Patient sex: M
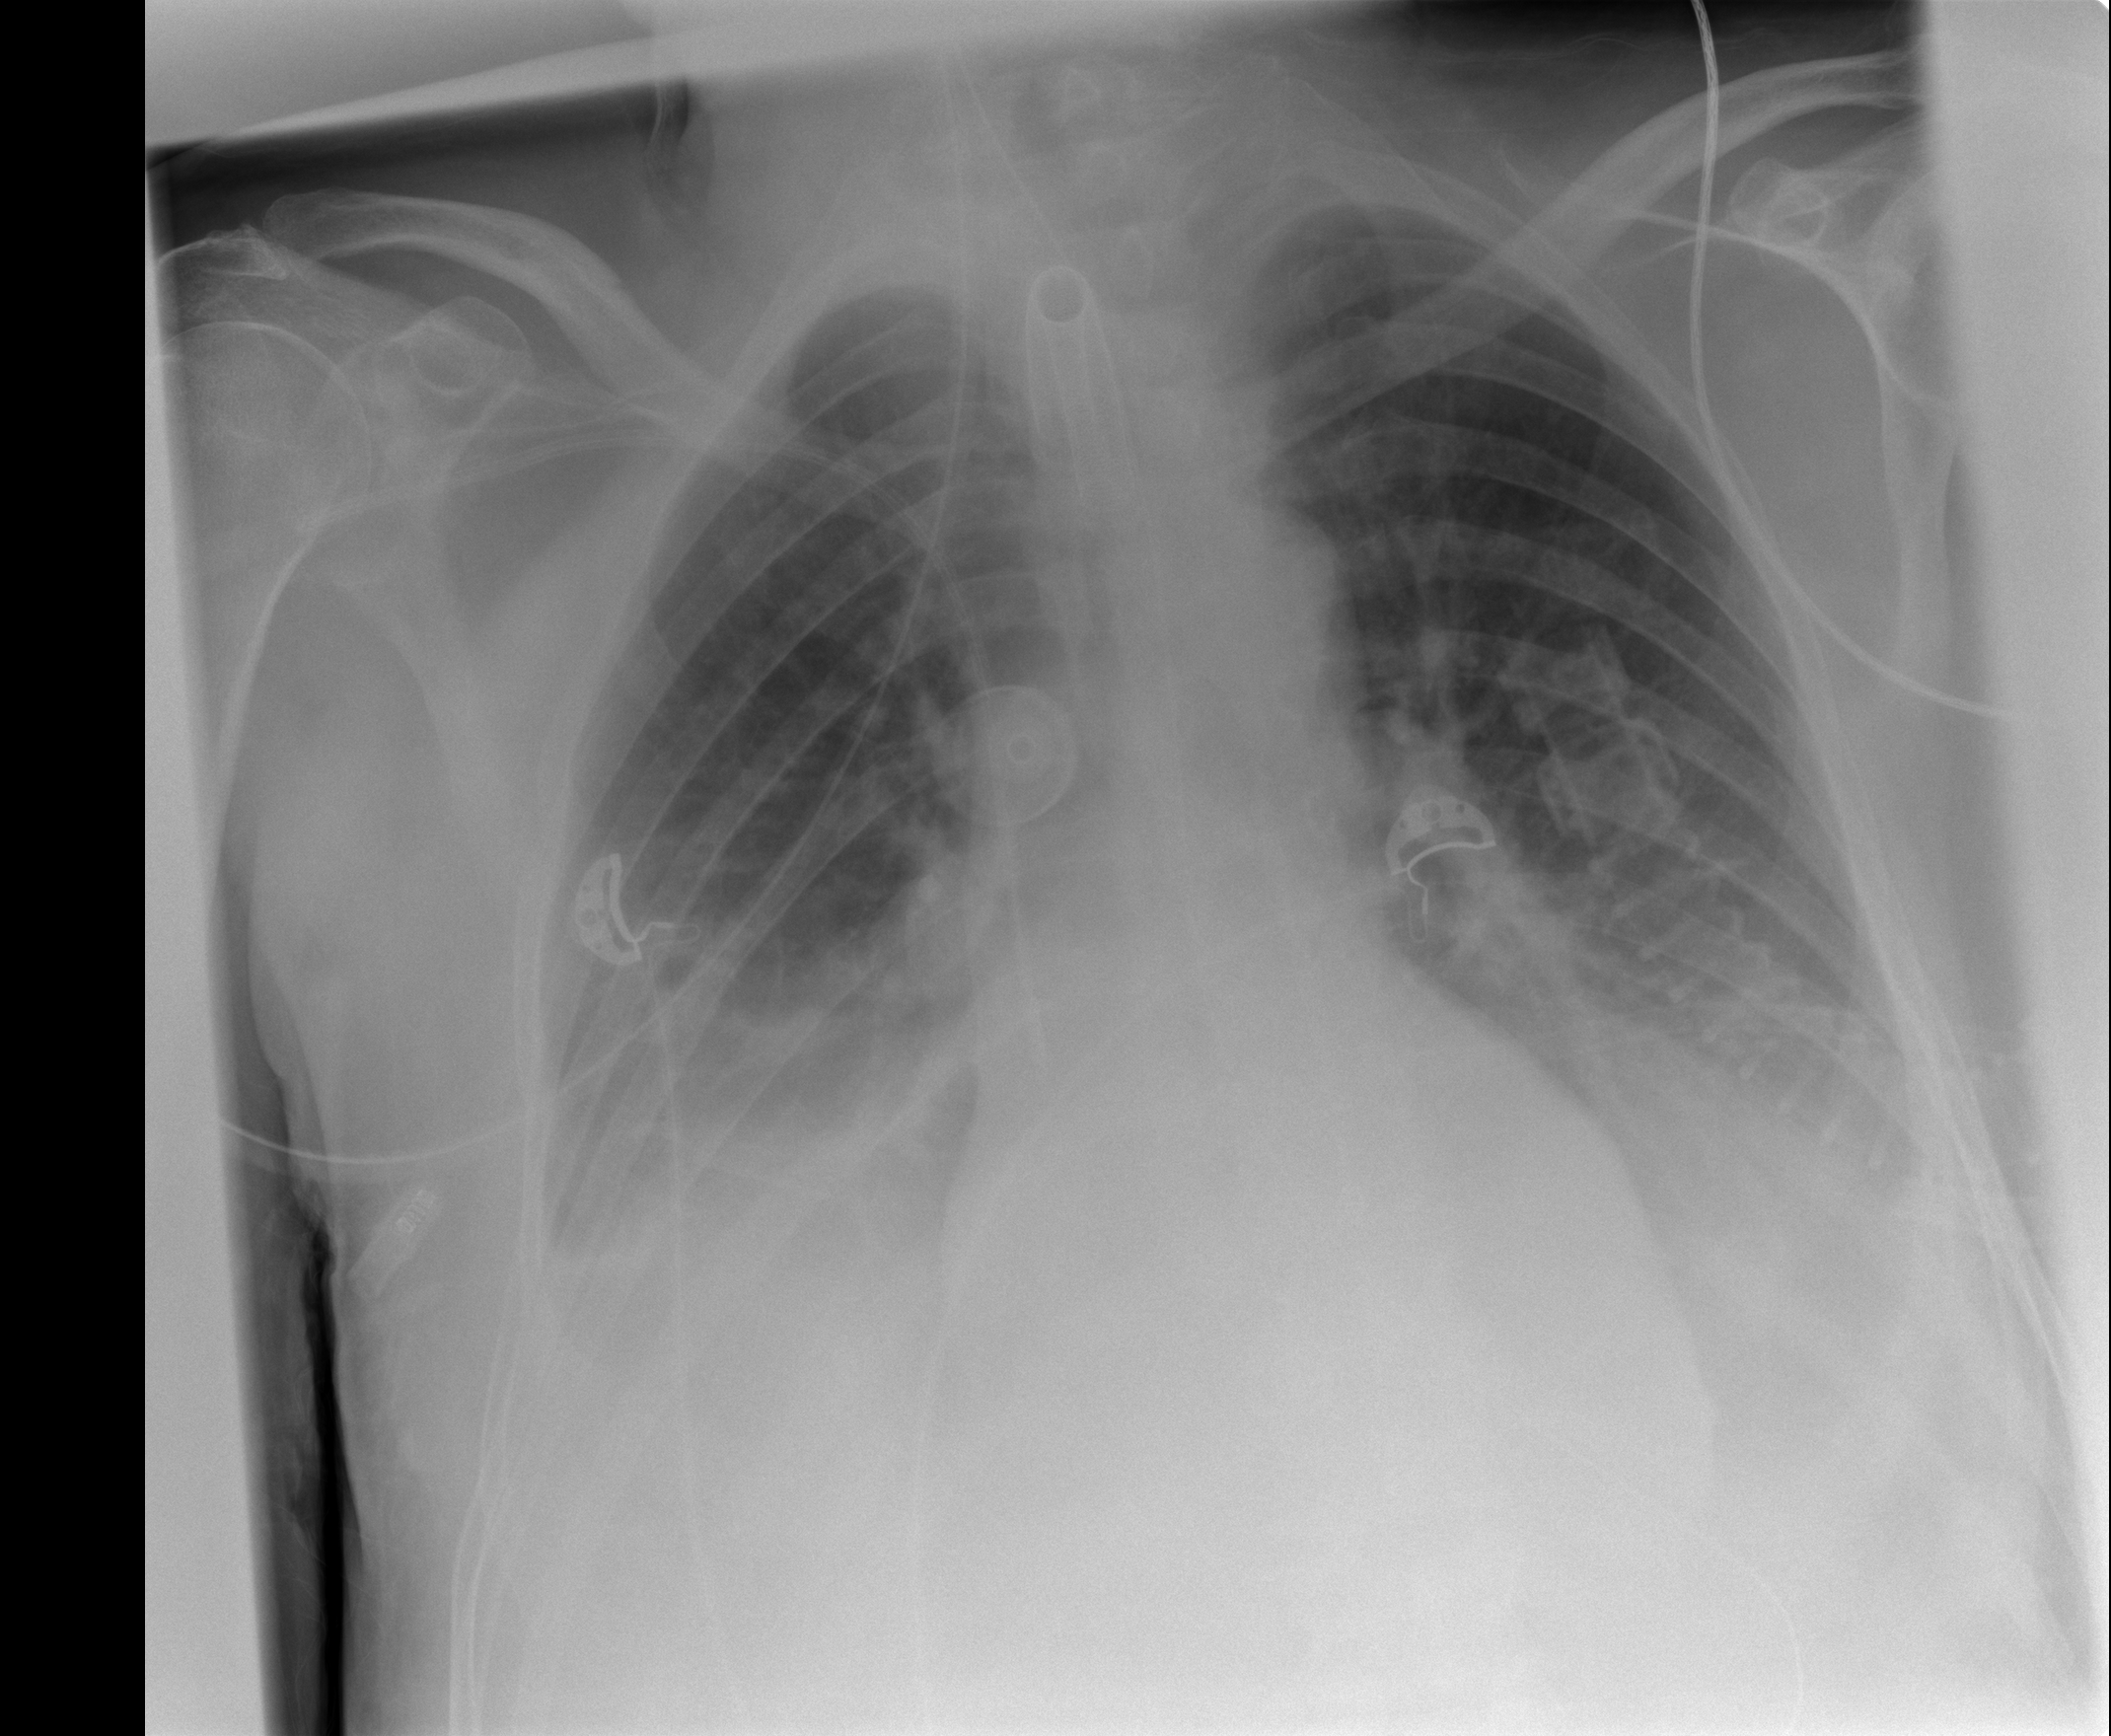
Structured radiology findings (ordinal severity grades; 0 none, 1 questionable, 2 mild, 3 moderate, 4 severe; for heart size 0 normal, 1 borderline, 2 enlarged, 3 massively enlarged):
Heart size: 0
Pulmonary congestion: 2
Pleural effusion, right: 2
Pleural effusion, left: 2
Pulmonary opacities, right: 0
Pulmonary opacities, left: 0
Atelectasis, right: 2
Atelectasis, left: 2